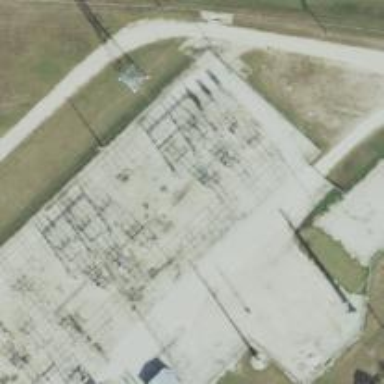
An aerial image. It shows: Power tower.